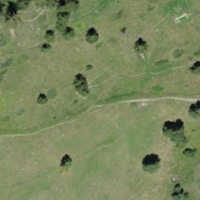
EUNIS habitat code: 23
Species observed at this site:
Vaccinium vitis-idaea